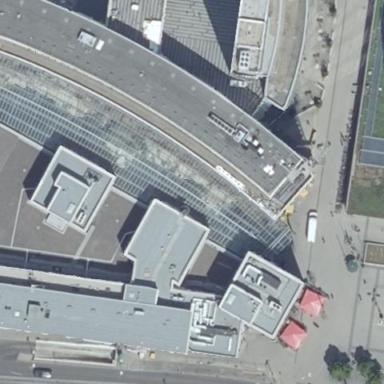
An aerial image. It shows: Building with gabled glass roof.